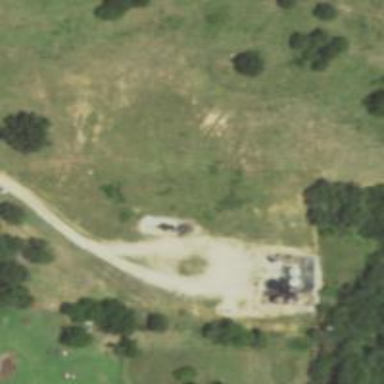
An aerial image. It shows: Petroleum well.